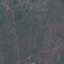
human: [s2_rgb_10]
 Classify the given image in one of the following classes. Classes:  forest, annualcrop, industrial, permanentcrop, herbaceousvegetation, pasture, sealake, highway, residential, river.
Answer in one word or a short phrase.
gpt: HerbaceousVegetation